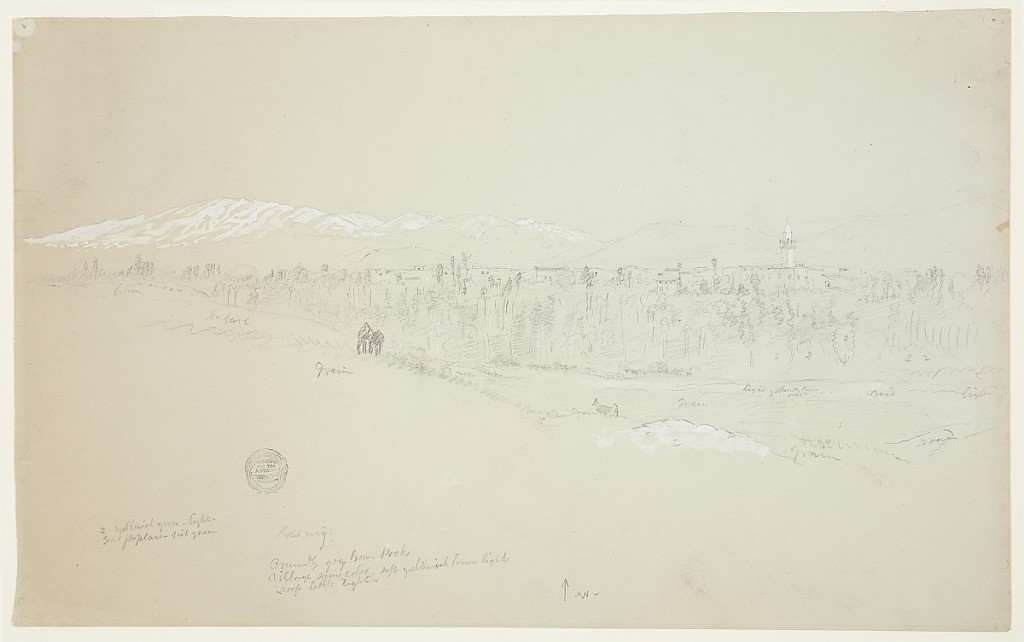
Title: Village of Al Kiswah, Syria
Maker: Frederic Edwin Church, American, 1826–1900
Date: April–May 1868
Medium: Graphite and white gouache on gray-green paperboard; verso: graphite
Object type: Drawing
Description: Landscape sketch showing a view of a small village called Al Kiswah in Syria, south of Damascus, with Mt. Hermon in the background. The foreground consists of gently rolling terrain covered in wheat that descends to a road at right. In the middle distance, past a stream and a wooded area, the mosque and various buildings of the village are shown. At right, the mosque's minaret towers over the other structures. In the background, the partially snow-capped peak of Mt. Hermon dominates the horizon at left.

Verso: Landscape sketch showing a view of a road following the curving of a stream beside a wooded. A figure with at least two animals is shown walking along the road at lower center, while a rolling mountain range comprises the horizon in the background.